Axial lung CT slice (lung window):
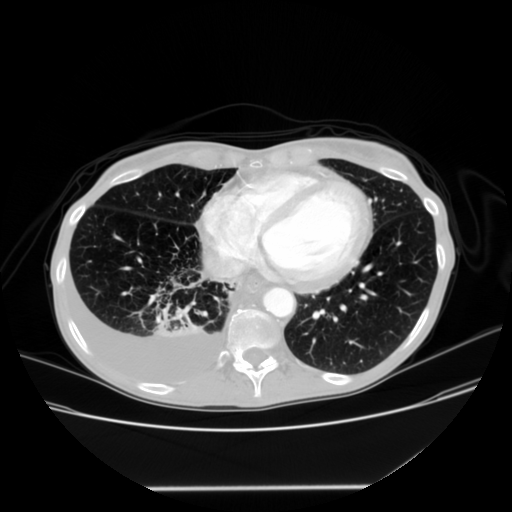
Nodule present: no